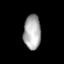
Tissue: lung
Cell type: Endothelial cells
Senescence score: 0.5796
Nuclear area (px): 580
Mean DAPI intensity: 172.126